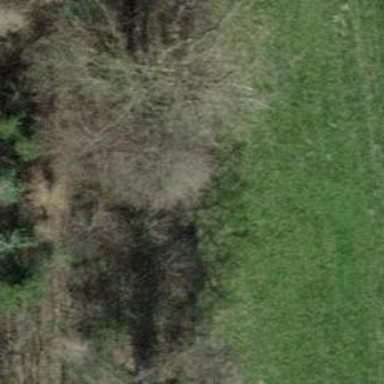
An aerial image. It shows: Hunting stand.